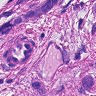
Metastatic tissue present: yes